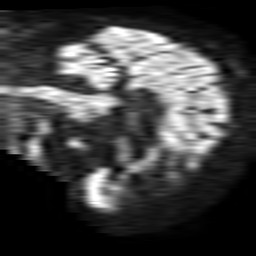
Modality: TRACE
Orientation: sagittal
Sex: female
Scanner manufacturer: philips
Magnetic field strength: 1.5 T
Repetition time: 3.391 s
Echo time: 0.06922 s